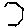
Label: hexagon